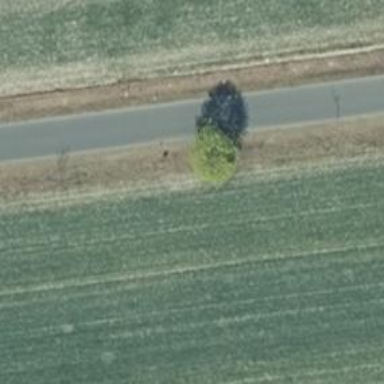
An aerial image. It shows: Deciduous tree with broadleaved leaves.